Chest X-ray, PA view. Patient: 33 years old, sex M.
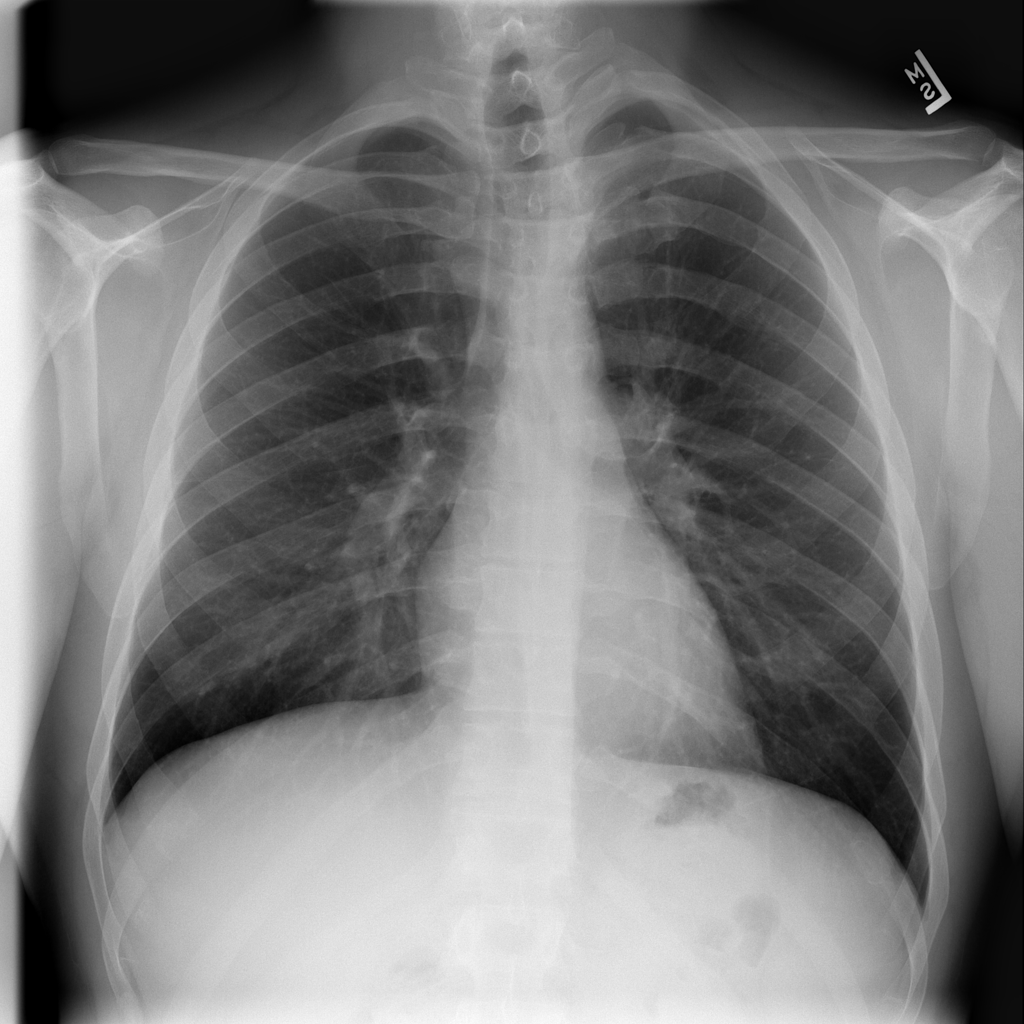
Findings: No Finding